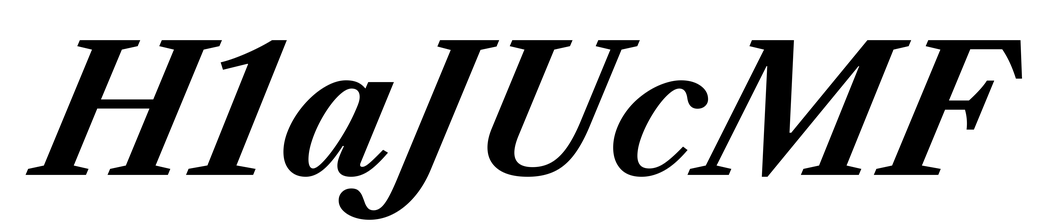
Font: LibreCaslonText-Italic_Bold_Italic